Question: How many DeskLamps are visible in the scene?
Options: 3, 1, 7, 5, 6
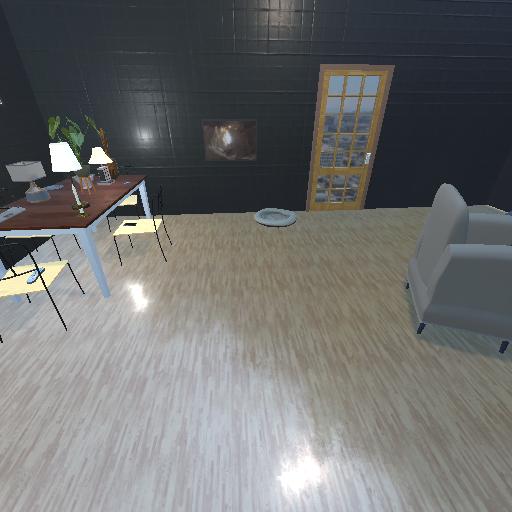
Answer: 3